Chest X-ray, PA view. Patient: 41 years old, sex M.
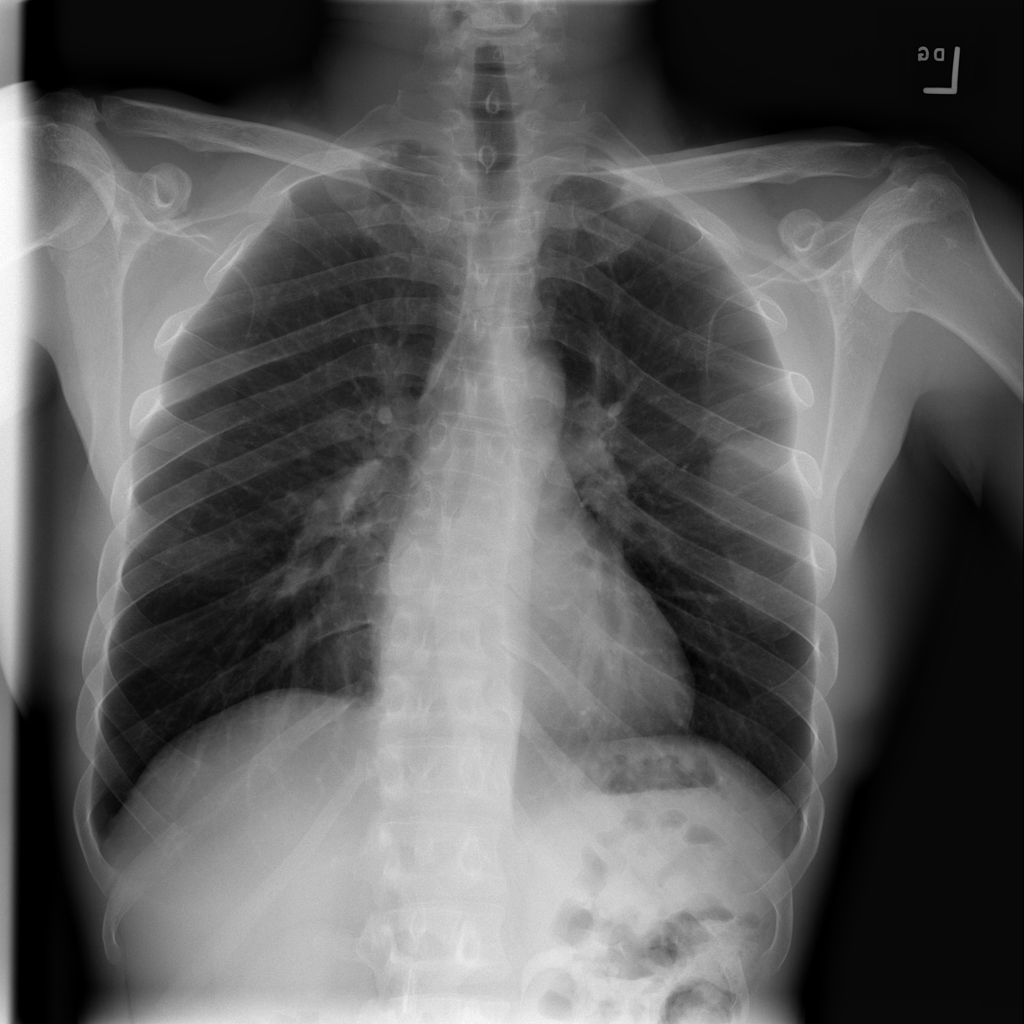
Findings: No Finding